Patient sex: M
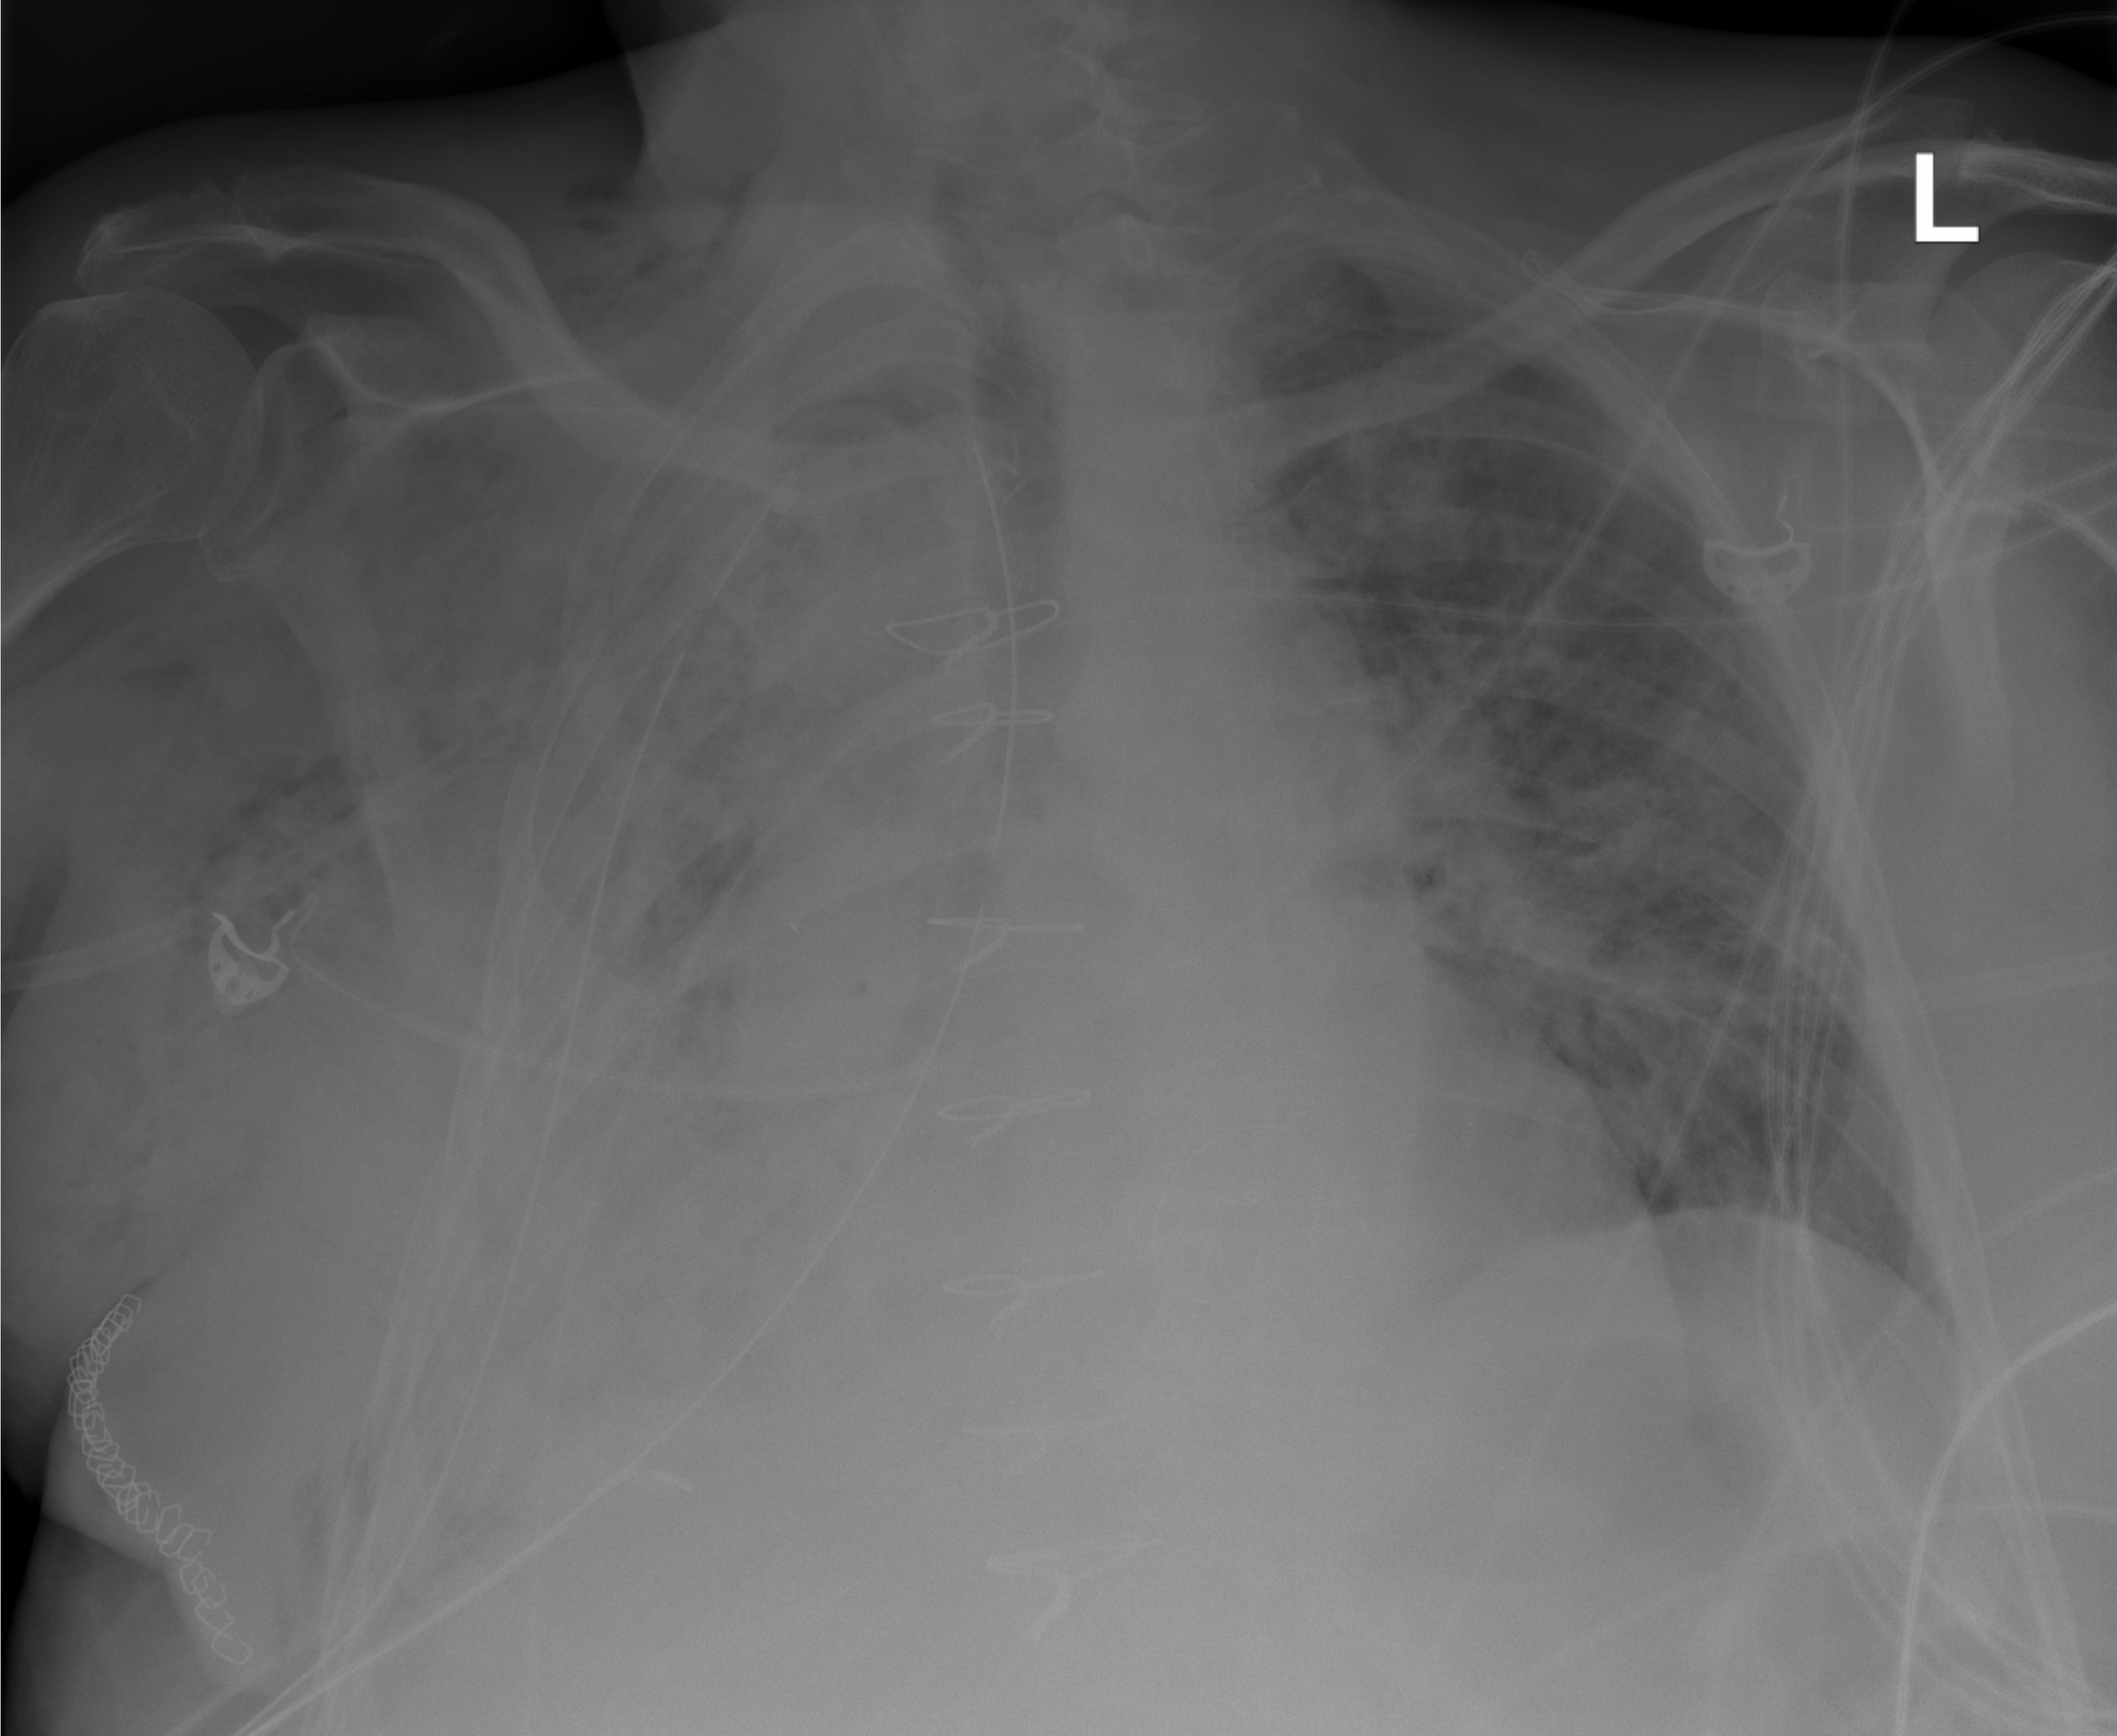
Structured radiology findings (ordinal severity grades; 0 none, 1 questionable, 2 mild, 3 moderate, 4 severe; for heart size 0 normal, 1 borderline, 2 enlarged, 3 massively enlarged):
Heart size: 2
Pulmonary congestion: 3
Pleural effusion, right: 3
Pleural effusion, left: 0
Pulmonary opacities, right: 4
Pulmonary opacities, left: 3
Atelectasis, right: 4
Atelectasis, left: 0